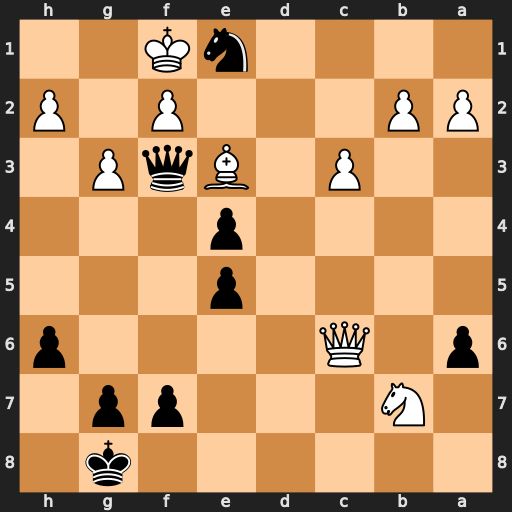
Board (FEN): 6k1/1N3pp1/p1Q4p/4p3/4p3/2P1BqP1/PP3P1P/4nK2
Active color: b
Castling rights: -
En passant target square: -
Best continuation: Nd3 Qc8+ Kh7 Qf5+ Qxf5